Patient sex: M
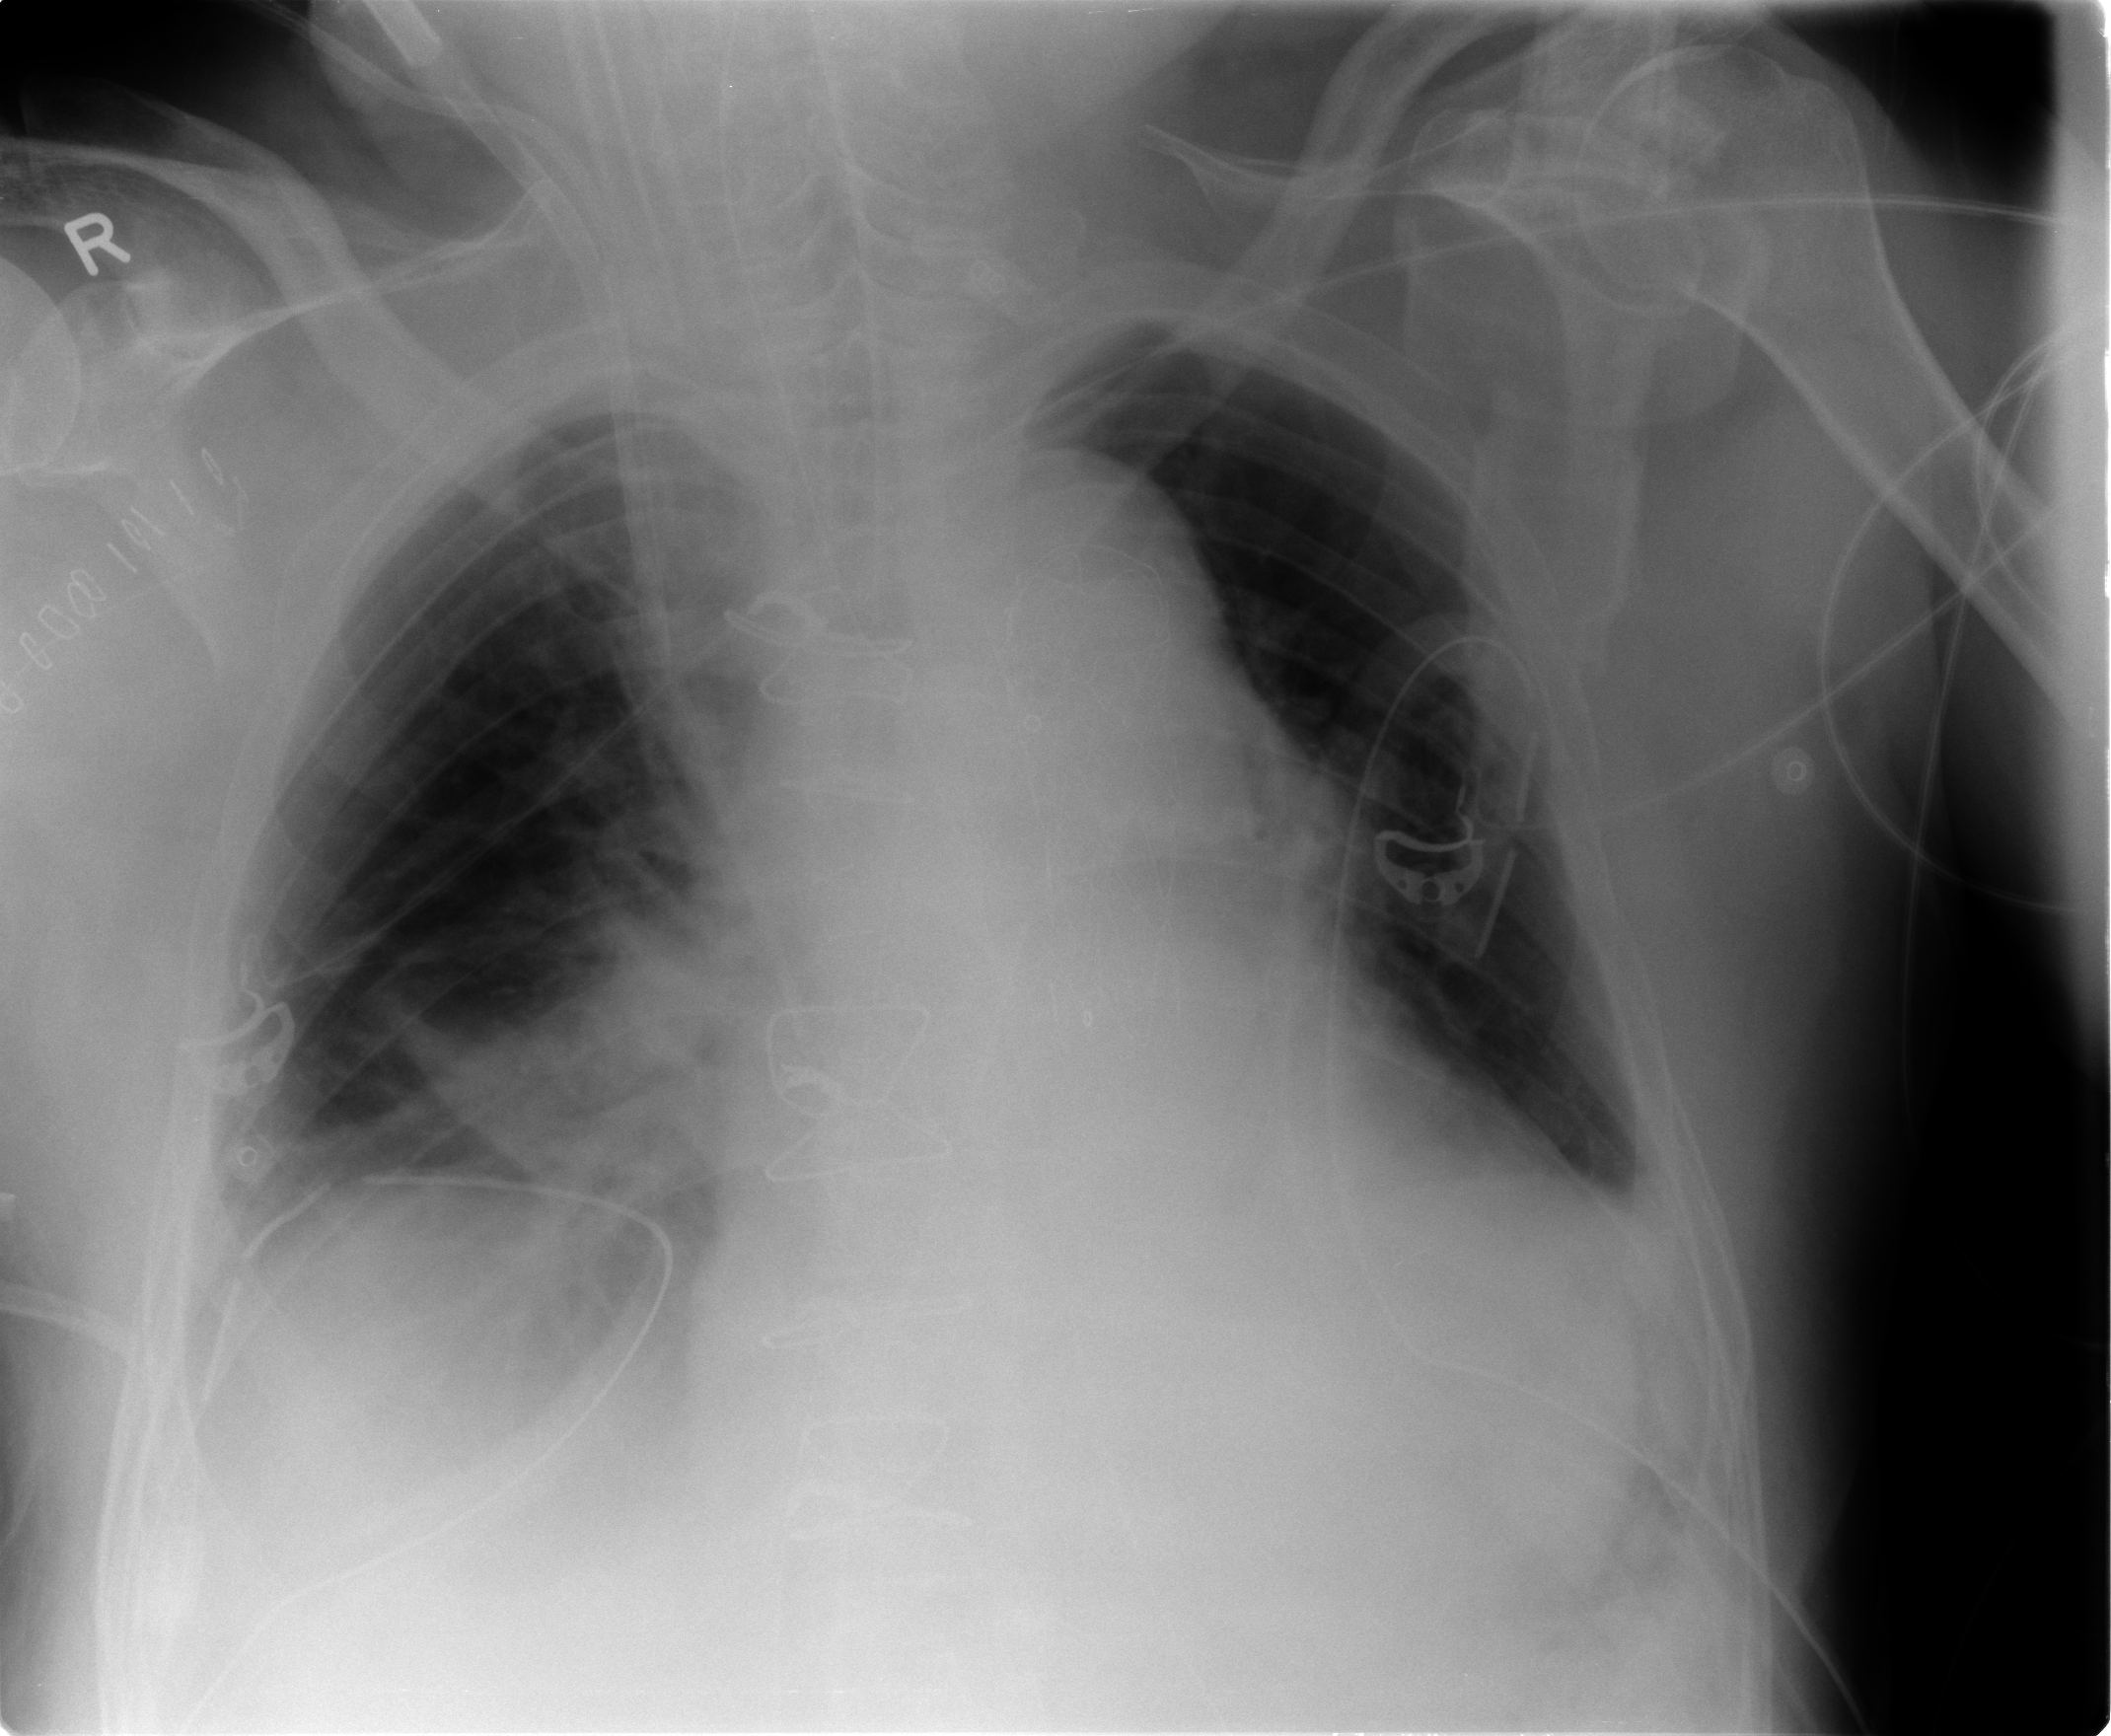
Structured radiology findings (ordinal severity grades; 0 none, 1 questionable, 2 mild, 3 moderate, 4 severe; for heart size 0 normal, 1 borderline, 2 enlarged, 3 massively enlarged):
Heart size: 2
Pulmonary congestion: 0
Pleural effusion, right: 2
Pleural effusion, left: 1
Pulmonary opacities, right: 0
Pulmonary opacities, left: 0
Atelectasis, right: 2
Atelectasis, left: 2